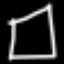
Label: square